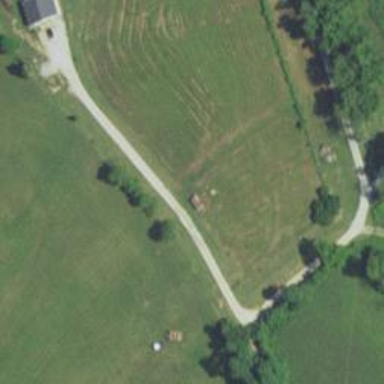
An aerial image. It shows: Driveway.